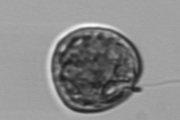
Label: Prorocentrum